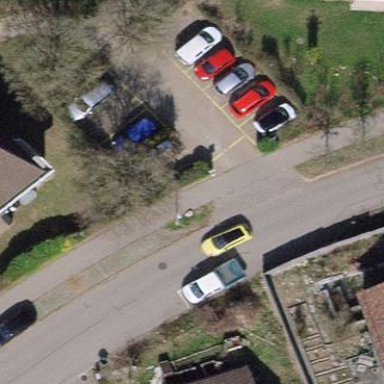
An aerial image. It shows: Parking area.